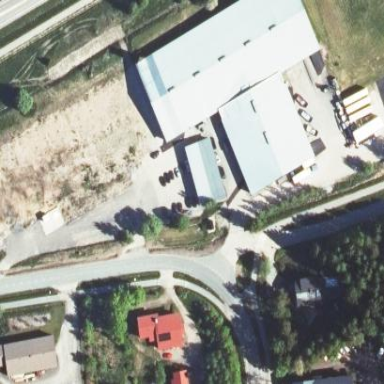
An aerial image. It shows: Building with gabled roof oriented along the structure. It appears to be man-made works.